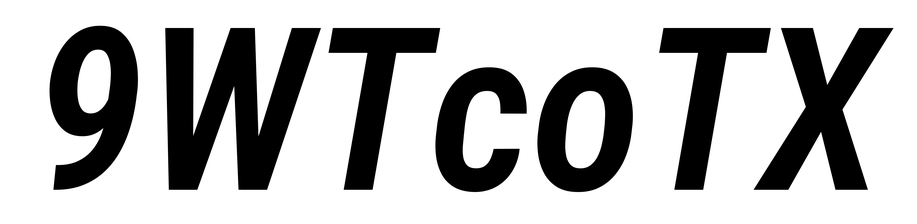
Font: Roboto-Italic_Condensed_SemiBold_Italic